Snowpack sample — Snodgrass Mountain, Crested Butte, Colorado (2/4/25, 12:06 PM MST)
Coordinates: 38.923, -106.968
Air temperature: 35 °F
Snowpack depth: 80 cm
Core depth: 60 cm
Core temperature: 32 °F
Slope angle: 14°, slope face: 78°
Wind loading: low
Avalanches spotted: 0
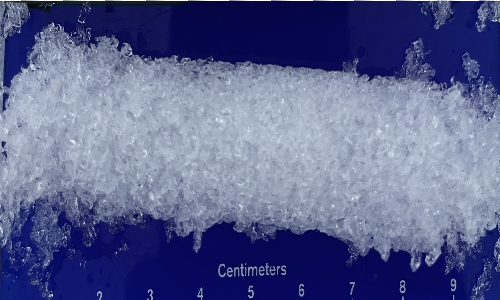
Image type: core
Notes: No avalanches nearby, unusually warm weather for the last month reported by residents, Collected 25 yards from treeline